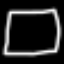
Label: square